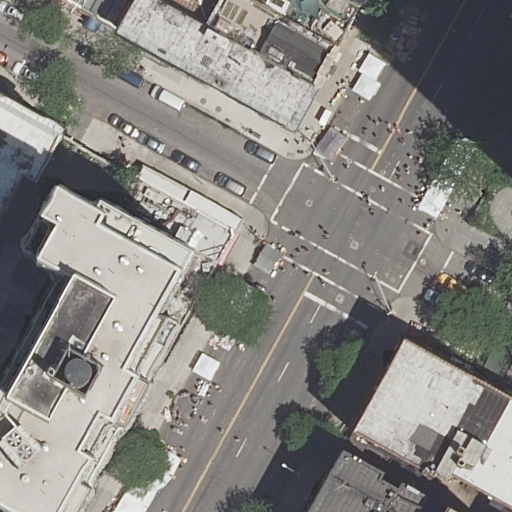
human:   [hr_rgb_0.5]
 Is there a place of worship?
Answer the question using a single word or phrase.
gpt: yes

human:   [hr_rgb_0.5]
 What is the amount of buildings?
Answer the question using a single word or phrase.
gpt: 12

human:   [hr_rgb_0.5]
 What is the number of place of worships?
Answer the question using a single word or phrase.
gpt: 1

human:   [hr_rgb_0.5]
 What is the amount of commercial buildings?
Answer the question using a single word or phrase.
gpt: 0

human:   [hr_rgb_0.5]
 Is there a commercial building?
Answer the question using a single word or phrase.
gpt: no

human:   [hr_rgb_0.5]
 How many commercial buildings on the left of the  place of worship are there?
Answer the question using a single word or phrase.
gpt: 0

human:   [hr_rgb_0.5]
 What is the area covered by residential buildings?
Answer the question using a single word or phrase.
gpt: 3190m2

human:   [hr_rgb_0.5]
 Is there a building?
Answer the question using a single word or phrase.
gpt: yes

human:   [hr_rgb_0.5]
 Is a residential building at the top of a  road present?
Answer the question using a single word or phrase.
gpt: yes

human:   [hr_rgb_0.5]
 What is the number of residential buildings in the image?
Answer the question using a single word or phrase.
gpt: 12

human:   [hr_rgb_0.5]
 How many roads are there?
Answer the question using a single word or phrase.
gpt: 2

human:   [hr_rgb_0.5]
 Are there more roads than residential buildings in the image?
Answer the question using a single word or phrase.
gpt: no

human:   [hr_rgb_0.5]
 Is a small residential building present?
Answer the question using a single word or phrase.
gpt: yes

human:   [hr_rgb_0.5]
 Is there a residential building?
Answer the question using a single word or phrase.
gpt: yes

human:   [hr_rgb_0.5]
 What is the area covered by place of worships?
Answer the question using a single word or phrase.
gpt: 38m2

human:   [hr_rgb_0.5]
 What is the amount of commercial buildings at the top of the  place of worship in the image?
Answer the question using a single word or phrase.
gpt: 0

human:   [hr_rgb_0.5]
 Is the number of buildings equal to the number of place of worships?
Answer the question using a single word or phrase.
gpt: no

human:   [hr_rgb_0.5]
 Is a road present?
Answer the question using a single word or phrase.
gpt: yes

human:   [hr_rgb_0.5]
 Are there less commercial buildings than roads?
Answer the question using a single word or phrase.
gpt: yes

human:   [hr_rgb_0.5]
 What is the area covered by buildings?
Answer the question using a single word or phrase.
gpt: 3190m2

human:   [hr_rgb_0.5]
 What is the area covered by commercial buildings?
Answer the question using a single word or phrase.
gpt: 0m2

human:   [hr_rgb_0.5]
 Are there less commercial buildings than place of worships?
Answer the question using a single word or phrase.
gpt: yes

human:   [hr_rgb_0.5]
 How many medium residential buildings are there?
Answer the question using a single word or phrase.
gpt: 6

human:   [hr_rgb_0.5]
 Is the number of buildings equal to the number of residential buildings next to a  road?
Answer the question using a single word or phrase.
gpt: yes

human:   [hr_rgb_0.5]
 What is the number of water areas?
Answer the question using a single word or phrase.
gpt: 0

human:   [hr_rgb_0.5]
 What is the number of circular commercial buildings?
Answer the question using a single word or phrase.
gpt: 0

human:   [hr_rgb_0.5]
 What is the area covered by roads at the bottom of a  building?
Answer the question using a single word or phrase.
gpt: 0m2

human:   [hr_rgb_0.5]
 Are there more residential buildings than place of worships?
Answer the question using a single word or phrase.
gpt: yes

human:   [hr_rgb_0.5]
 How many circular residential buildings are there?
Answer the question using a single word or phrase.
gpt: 0

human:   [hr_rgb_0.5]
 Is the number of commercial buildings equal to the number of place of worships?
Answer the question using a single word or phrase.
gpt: no

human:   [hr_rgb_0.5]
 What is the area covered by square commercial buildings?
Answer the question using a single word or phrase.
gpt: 0m2

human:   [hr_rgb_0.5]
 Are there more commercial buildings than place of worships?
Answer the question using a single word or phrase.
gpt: no

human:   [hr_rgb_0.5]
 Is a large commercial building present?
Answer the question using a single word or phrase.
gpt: no

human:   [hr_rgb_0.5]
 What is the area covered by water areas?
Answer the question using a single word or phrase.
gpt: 0m2

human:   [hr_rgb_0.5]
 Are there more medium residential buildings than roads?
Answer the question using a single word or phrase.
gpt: yes

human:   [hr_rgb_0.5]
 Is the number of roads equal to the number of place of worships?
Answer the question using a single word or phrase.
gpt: no

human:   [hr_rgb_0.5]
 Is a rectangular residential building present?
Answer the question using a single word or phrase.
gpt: yes

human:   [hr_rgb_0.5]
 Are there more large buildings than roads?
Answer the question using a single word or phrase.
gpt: no

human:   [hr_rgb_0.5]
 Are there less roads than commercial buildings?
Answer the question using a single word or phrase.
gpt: no

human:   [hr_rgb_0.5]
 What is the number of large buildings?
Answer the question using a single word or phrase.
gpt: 2

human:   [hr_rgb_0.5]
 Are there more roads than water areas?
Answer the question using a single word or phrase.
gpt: yes

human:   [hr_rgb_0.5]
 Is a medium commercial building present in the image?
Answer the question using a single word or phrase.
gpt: no

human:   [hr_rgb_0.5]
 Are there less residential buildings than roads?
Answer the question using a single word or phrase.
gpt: no

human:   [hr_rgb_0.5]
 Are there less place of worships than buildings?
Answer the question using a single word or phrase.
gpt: yes

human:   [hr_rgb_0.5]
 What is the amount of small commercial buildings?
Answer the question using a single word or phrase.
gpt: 0

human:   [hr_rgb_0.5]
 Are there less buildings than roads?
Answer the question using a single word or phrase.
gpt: no

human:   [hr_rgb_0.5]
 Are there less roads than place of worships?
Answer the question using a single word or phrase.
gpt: no

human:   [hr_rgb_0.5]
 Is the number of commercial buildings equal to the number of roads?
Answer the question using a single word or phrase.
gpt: no

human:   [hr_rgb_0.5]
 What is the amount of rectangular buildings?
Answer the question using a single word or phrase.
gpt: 10

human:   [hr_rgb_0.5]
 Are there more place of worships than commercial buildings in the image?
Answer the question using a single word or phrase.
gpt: yes

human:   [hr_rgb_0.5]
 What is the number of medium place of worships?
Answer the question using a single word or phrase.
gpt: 0

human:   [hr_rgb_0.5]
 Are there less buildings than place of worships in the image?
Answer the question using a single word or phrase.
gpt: no

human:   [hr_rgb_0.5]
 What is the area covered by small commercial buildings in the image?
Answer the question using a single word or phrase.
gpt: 0m2

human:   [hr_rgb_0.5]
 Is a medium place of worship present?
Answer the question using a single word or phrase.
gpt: no

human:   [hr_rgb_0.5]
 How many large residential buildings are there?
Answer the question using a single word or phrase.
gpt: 2

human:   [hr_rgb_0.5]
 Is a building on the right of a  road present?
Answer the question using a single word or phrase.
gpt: yes

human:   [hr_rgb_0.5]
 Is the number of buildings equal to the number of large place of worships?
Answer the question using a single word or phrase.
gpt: no

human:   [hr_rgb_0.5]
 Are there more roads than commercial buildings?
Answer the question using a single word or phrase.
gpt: yes

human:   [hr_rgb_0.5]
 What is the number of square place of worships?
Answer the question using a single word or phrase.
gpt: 0

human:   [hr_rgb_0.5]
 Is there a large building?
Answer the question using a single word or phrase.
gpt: yes

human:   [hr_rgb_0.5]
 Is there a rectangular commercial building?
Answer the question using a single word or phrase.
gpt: no

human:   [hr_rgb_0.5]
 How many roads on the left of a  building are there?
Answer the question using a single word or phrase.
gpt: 0

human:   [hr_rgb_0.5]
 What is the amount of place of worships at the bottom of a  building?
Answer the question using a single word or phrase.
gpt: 0

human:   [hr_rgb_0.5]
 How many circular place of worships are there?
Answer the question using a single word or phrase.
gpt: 0